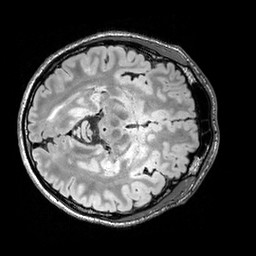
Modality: FLAIR
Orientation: axial
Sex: male
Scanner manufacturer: siemens
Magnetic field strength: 3 T
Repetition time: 5 s
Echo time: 0.395 s